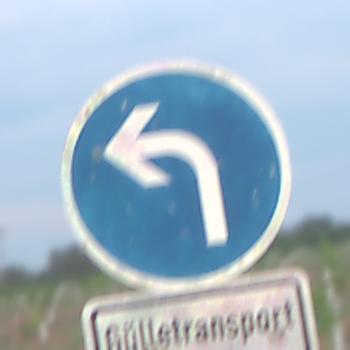
Verkehrszeichen: VorgeschriebeneFahrtrichtungLinks
Zusatzzeichen unten: BesondereFahrzeugeUndTransportgueter12
Umgebung: Outdoor, Nature
Tageszeit: SunriseSunset
Wetter: PartlyCloudy
Licht: Natural
Jahreszeit: NotSpecified
Kontrast: LowContrast